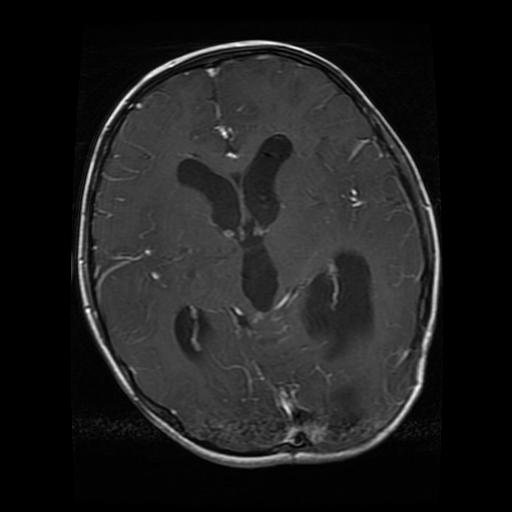
Label: glioma